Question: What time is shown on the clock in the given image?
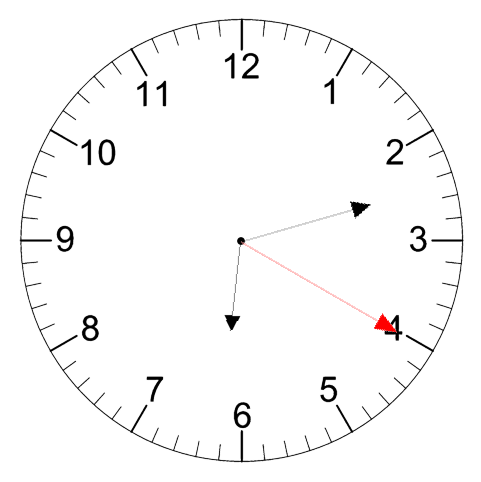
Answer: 06:12:20